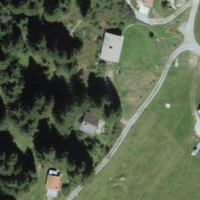
EUNIS habitat code: 43
Species observed at this site:
Sylvia atricapilla